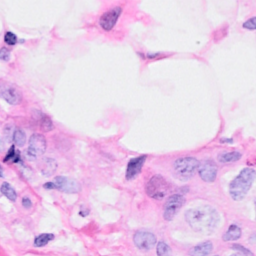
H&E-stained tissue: Breast